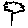
Label: flower